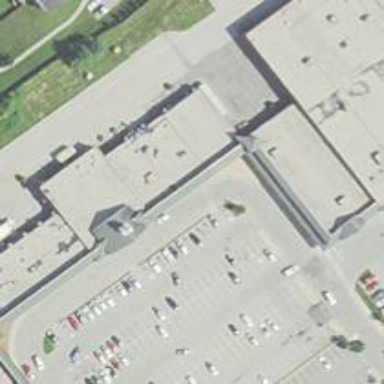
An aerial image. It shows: School.